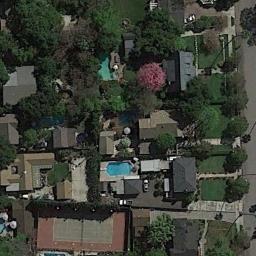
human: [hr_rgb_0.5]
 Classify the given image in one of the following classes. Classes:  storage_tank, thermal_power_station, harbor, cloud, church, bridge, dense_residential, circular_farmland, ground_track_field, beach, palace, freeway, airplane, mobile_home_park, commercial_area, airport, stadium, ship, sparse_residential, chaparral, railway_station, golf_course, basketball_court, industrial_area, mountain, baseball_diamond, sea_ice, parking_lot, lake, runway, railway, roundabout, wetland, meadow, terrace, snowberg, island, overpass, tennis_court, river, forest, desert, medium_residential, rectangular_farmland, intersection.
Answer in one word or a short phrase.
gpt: tennis_court